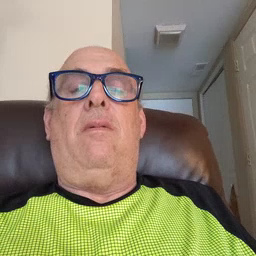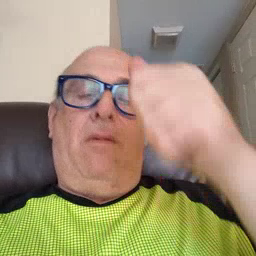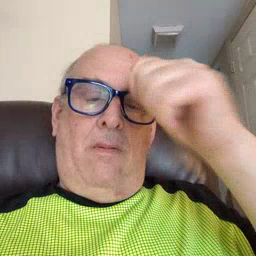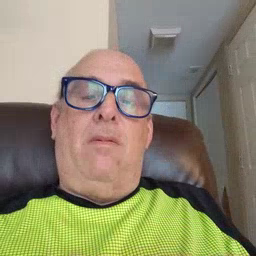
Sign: brother